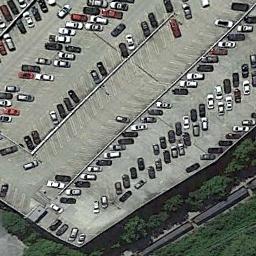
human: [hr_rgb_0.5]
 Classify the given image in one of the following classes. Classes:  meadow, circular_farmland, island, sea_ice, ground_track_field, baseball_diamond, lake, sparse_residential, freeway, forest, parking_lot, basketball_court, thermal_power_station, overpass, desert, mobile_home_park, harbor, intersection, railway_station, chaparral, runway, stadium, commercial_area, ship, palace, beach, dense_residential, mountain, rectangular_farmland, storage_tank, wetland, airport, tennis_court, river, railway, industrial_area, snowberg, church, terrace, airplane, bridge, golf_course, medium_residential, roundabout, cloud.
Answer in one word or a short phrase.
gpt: parking_lot